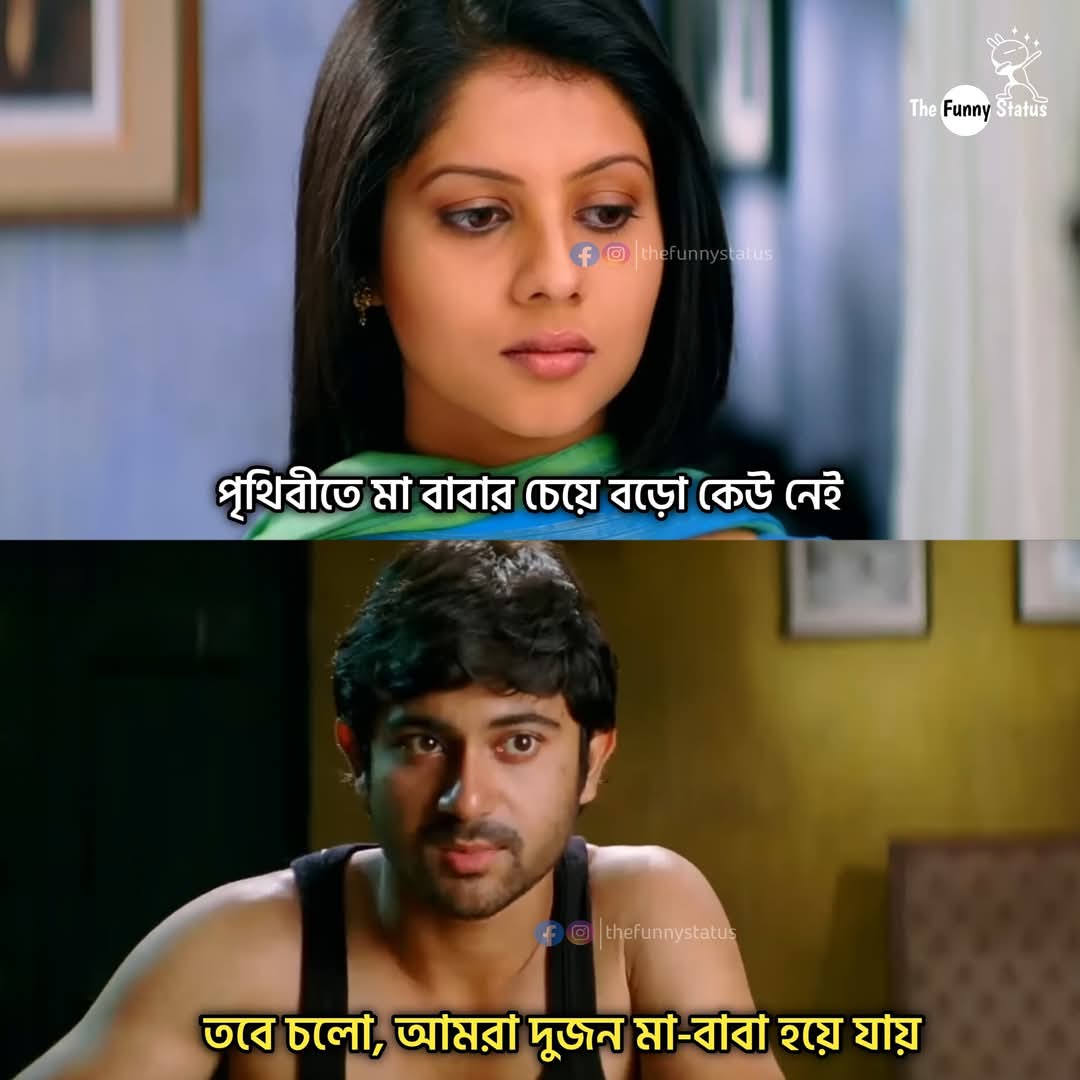
Text: পৃথিবীতে মা বাবার চেয়ে বড়ো কেউ নেই
তবে চলো, আমরা দুজন মা-বাবা হয়ে যায়
Label: Non Hate